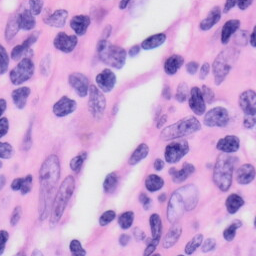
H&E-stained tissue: Skin